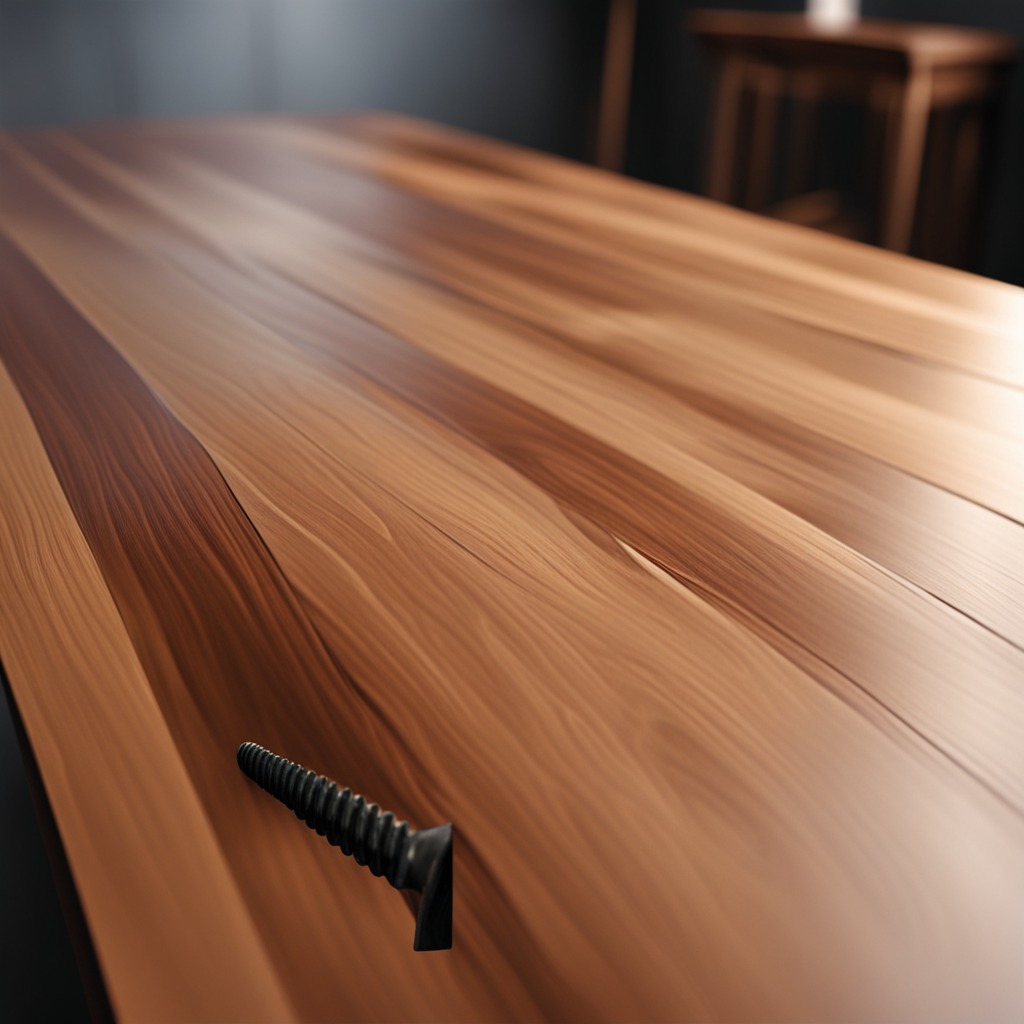
A metal screw is lying on the wooden table.